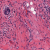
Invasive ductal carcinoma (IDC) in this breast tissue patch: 0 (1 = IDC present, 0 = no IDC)